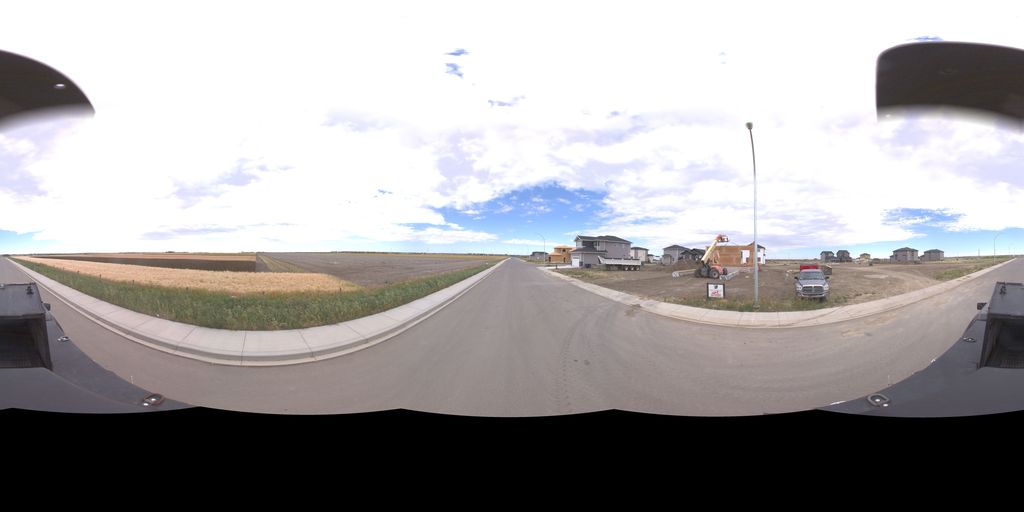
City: saskatoon